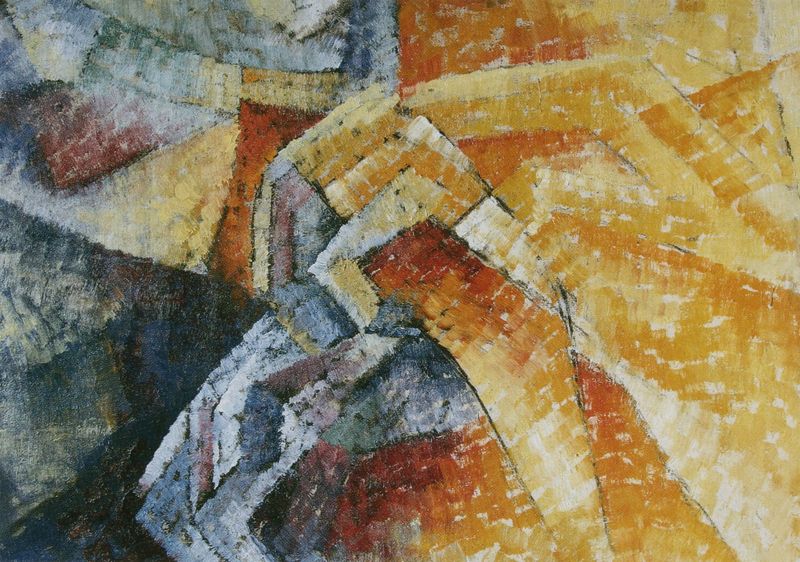
Titel: Kinetische Komposition (Kopf und Hände)
Künstler: Erika Giovanna Klien
Standort: Wien
Institution: Museum moderner Kunst Stiftung Ludwig
Schlagwörter: blau, weiß, dreieck, gelb, grün, kubismus, bewegung, braun, bunt, orange, schwarz, rot, malerei, muster, abstrakt, farben, modern, linien, schenkel, rechteck, technik, kreise, tupfen, geometrie, getupft, knicke, überlagerung, faltungen, ornag